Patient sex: M
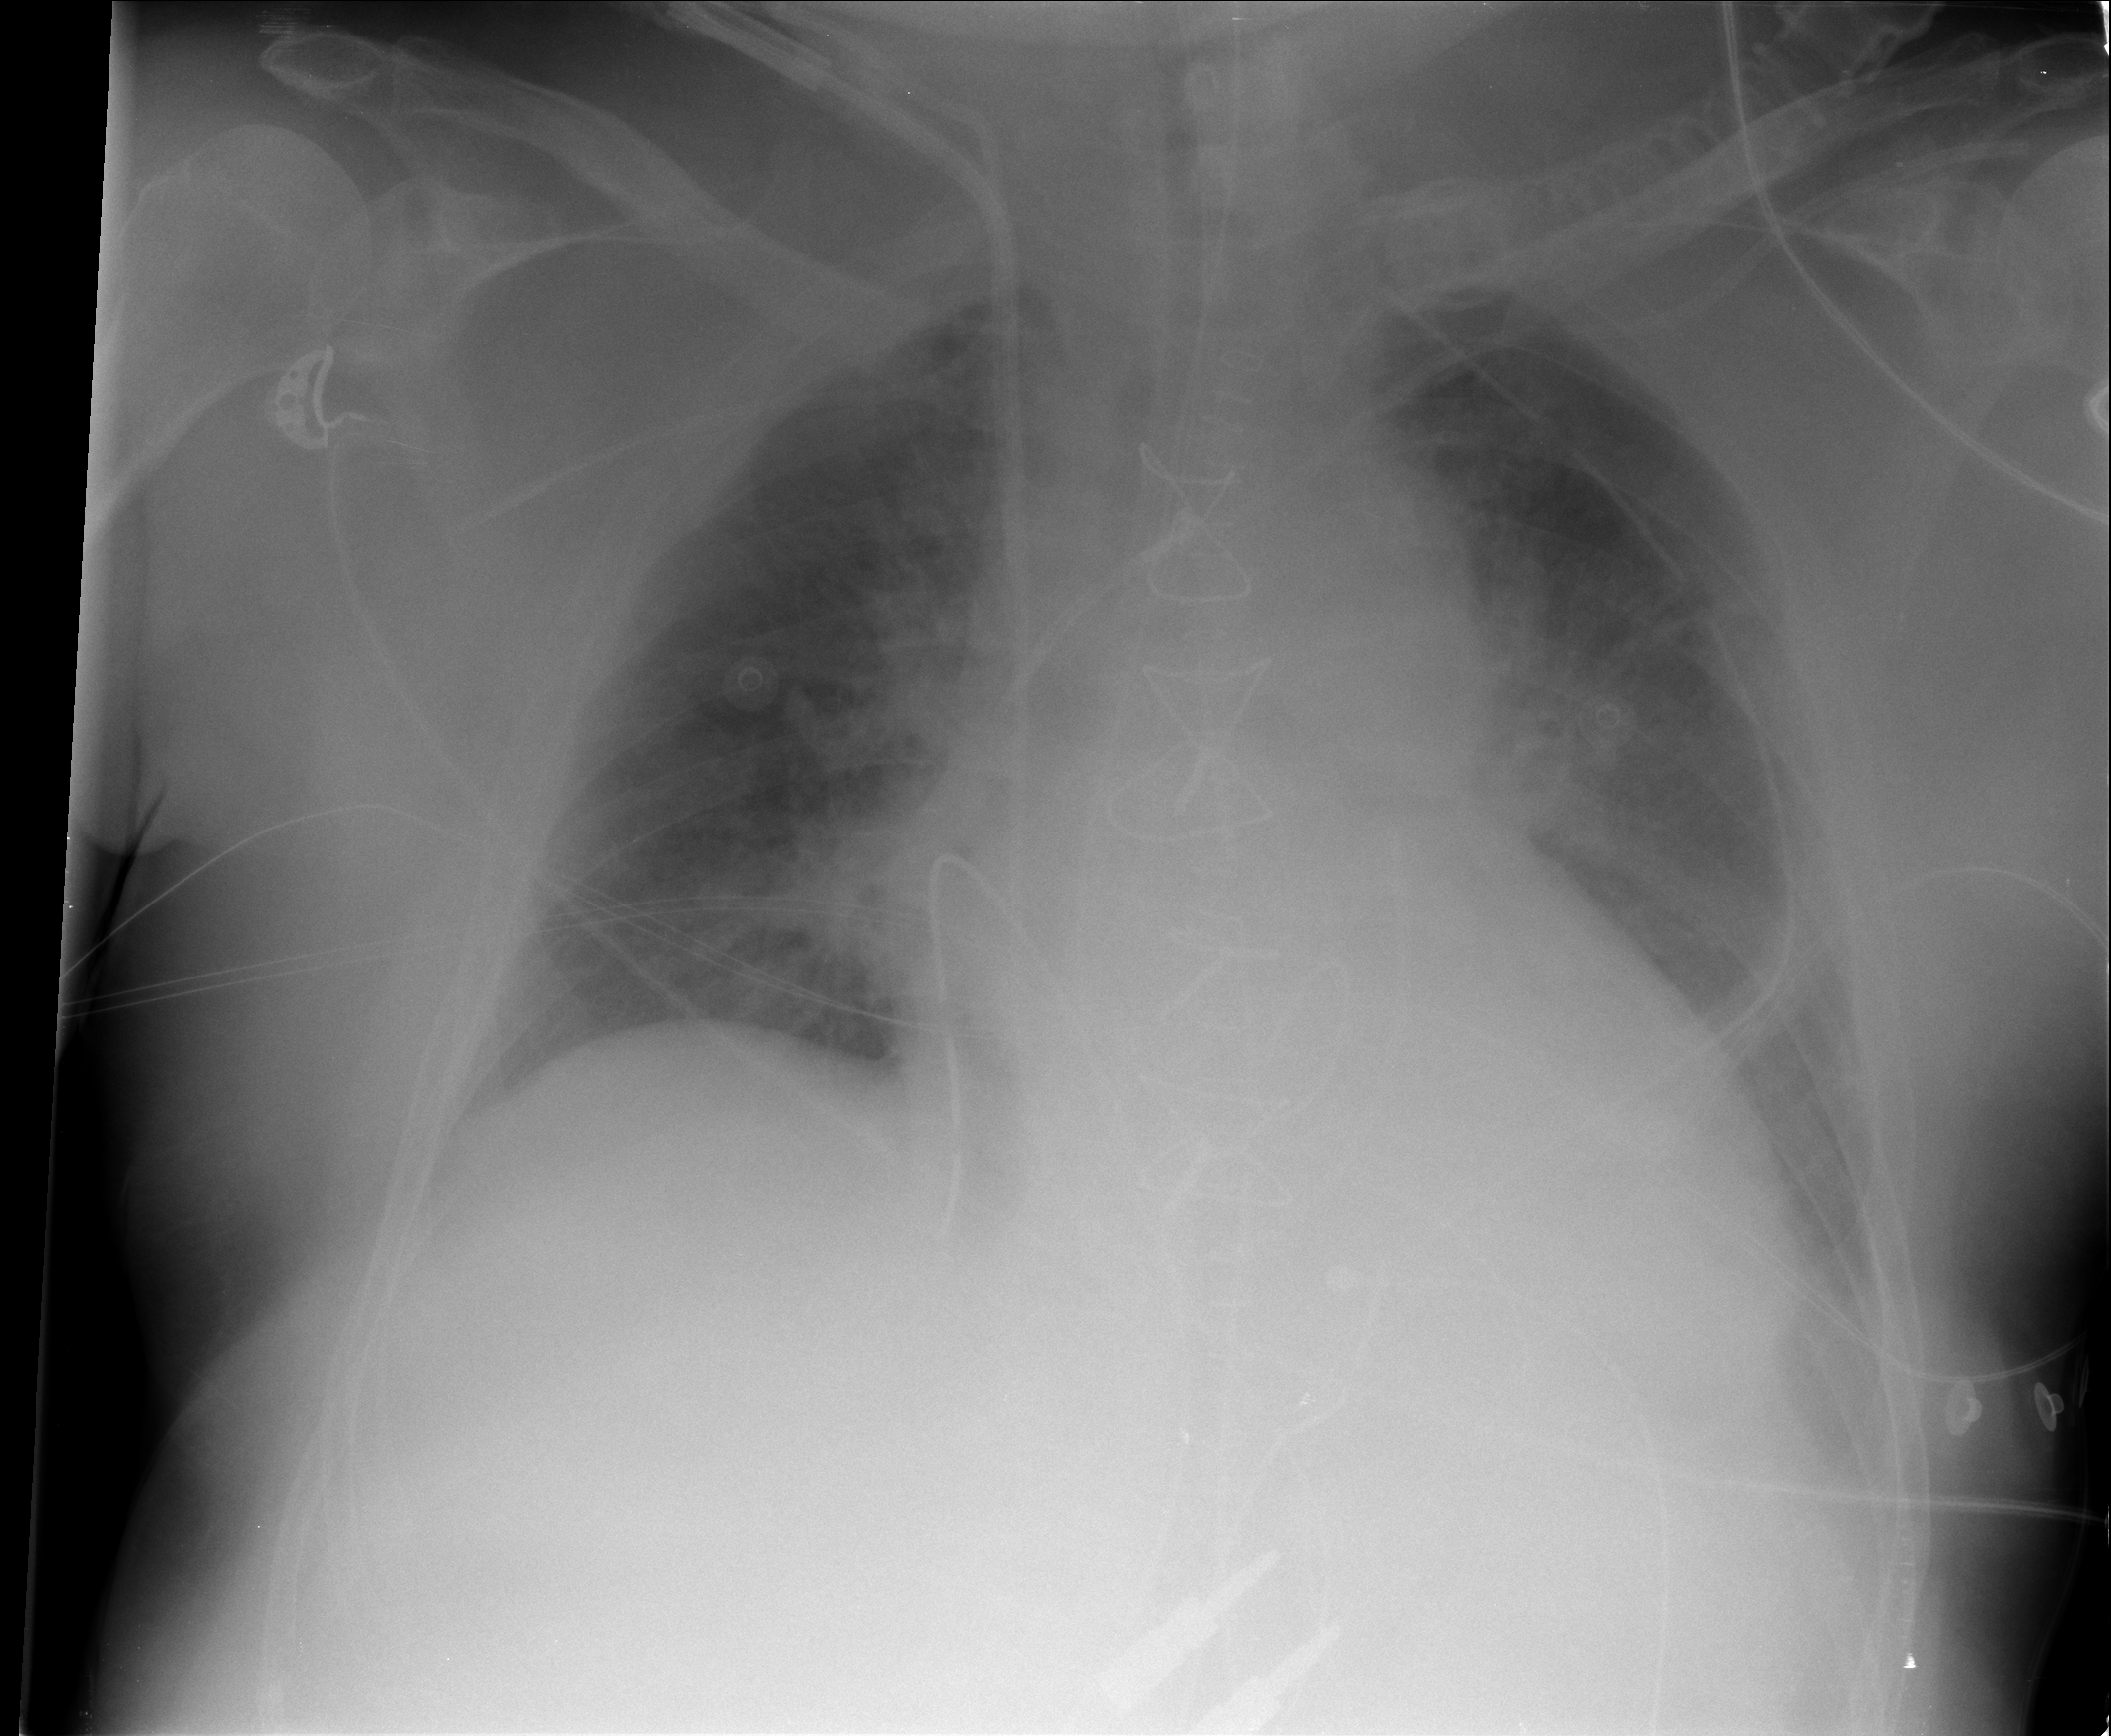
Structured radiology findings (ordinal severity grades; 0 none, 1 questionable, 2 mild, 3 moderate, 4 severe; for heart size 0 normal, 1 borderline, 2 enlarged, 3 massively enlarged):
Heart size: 2
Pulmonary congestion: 3
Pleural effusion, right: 0
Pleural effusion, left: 0
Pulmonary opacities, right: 2
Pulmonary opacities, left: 2
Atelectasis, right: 2
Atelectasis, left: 2